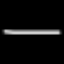
Label: line